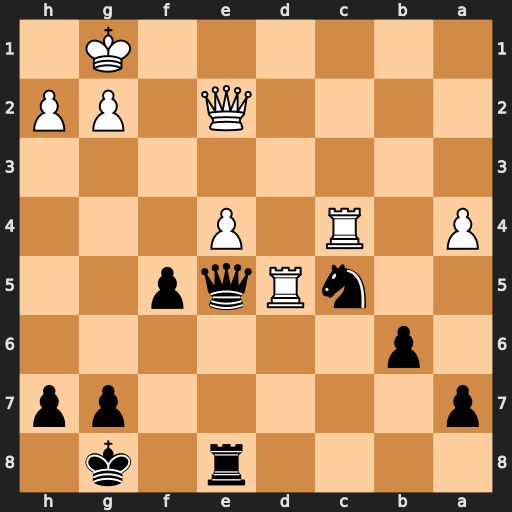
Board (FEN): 4r1k1/p5pp/1p6/2nRqp2/P1R1P3/8/4Q1PP/6K1
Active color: b
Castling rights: -
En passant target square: -
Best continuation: Qxd5 exd5 Rxe2